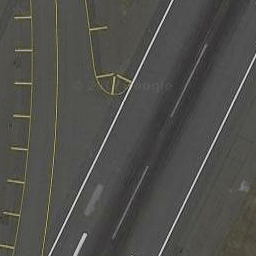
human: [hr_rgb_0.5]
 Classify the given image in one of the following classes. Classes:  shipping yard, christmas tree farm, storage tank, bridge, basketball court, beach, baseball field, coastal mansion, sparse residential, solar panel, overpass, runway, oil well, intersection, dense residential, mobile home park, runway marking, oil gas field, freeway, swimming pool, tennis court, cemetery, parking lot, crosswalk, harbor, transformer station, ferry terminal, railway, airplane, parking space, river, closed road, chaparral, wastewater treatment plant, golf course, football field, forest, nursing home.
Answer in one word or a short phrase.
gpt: runway